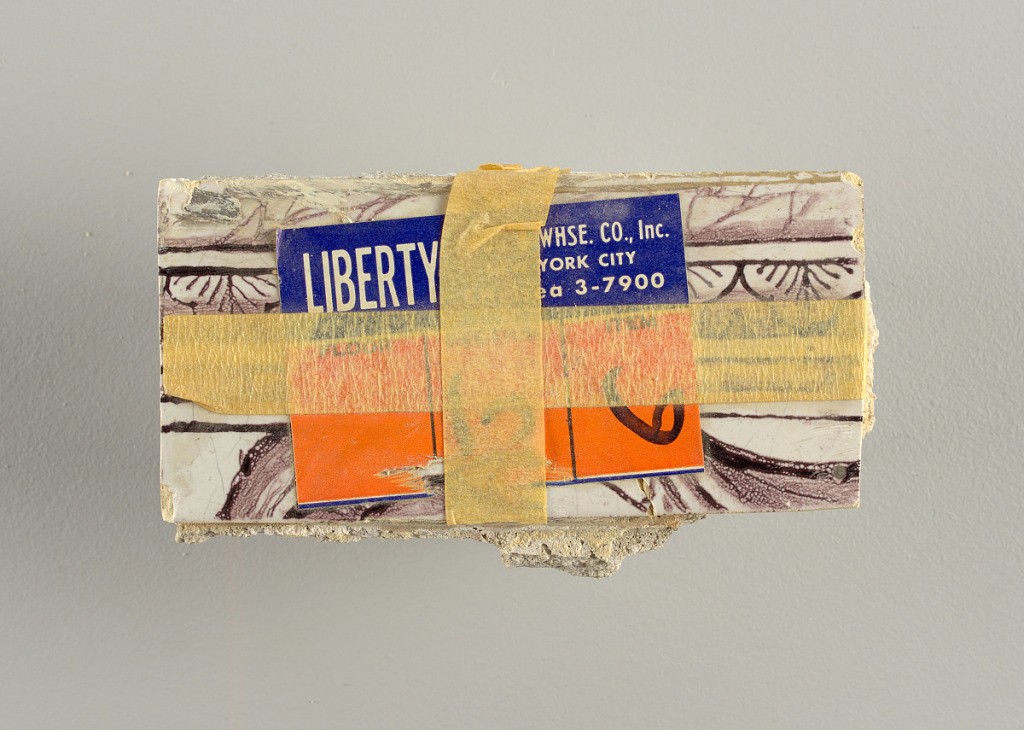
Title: Wall facing
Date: ca. 1725
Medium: tin-glazed earthenware, underglaze
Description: Two vertical rectangles, twenty-three tiles high.  A) Nine tiles wide at top; seven tiles wide at bottom.  B) Ten and one-half tiles wide.

Arabesque design of foliage.  A) with centered figure of Justice under a canopy.  B) with centered urn.